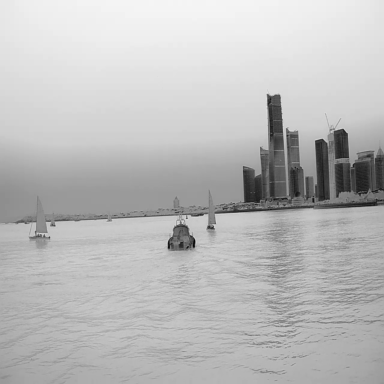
There are seven objects shown in the infrared image, including a bulk_carrier, four sailboats, a canoe, and a container_ship.